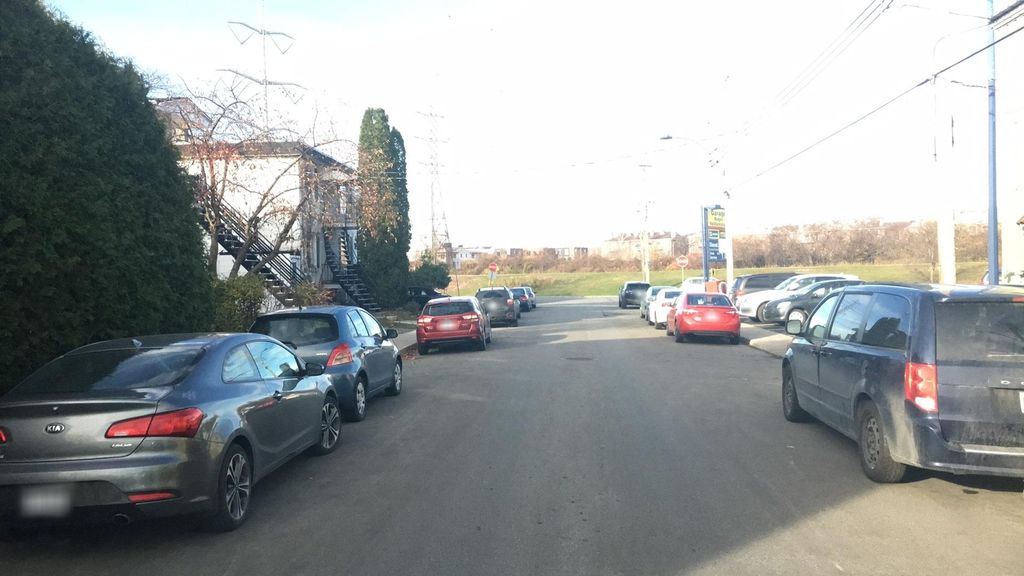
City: montreal